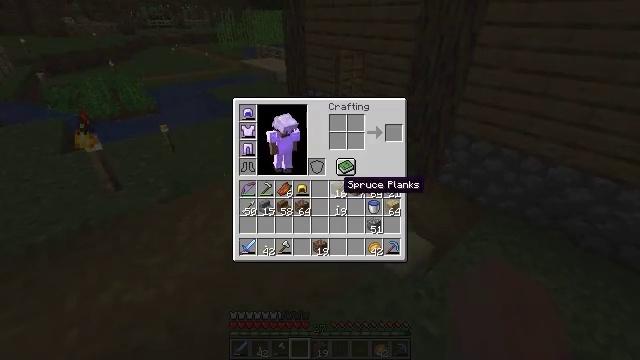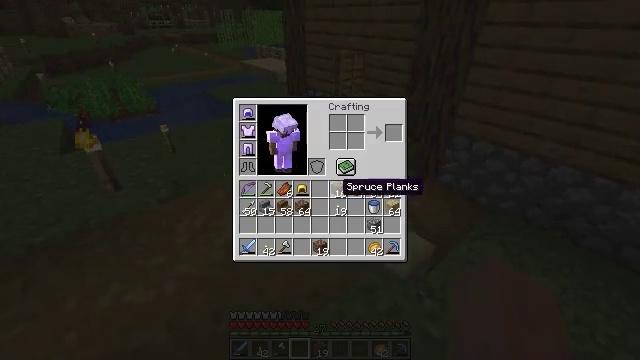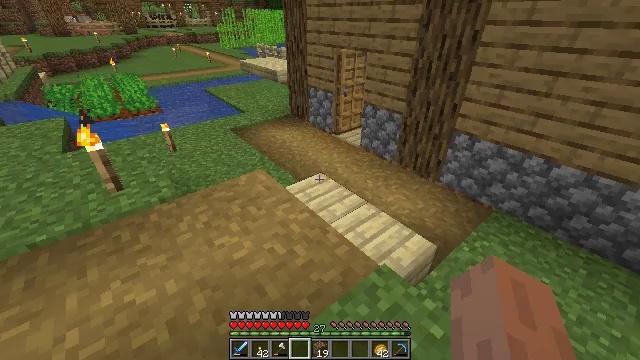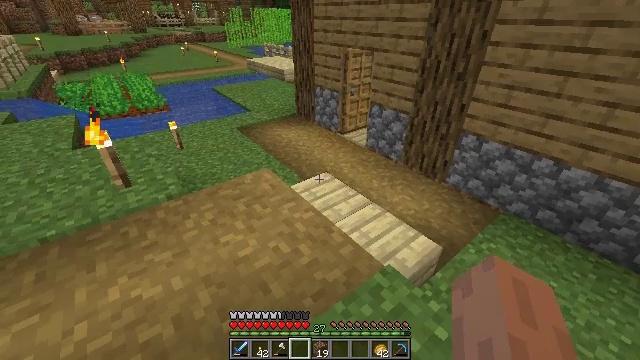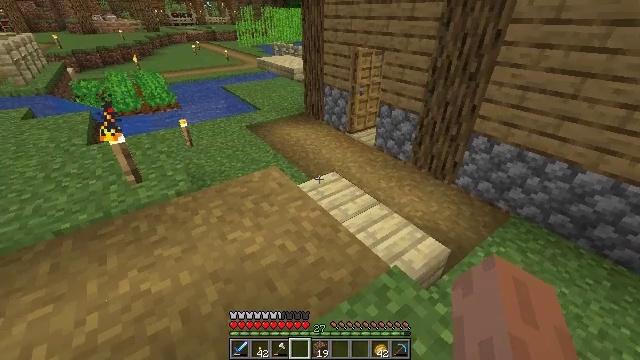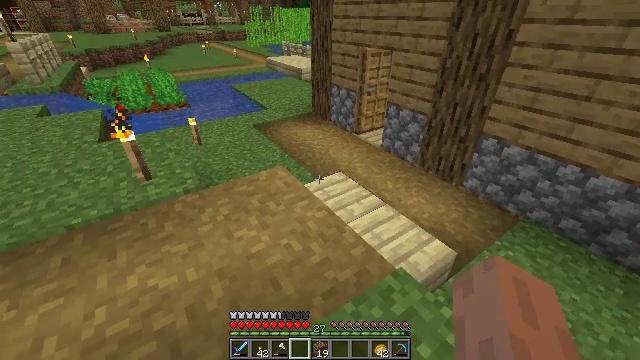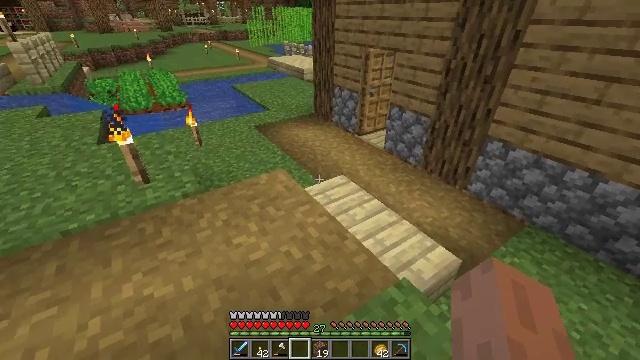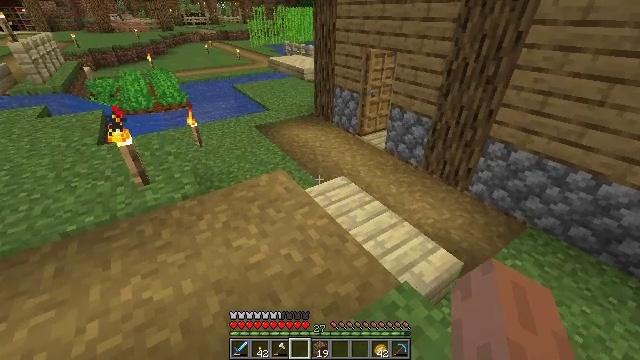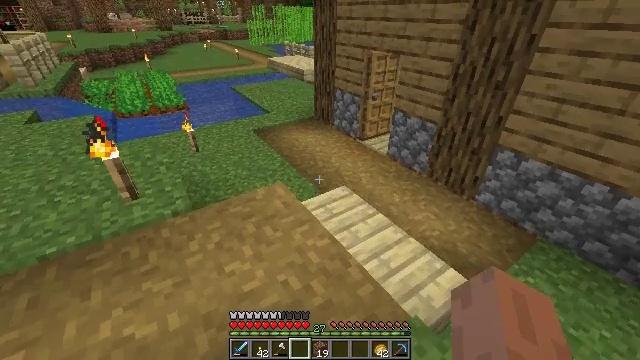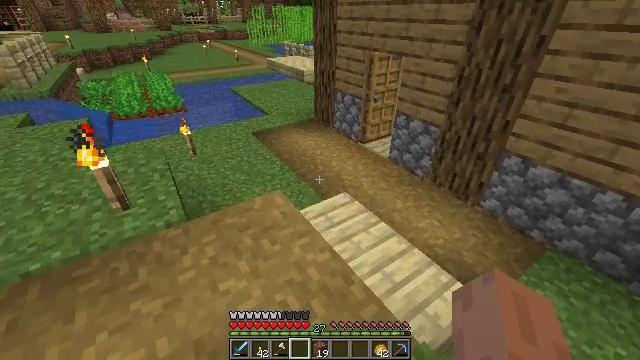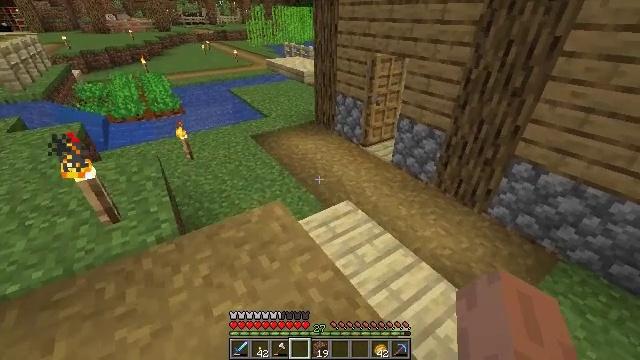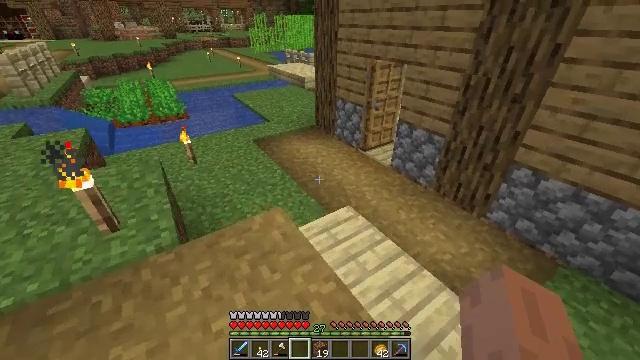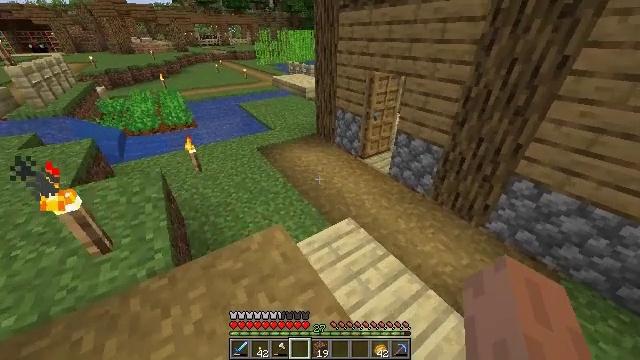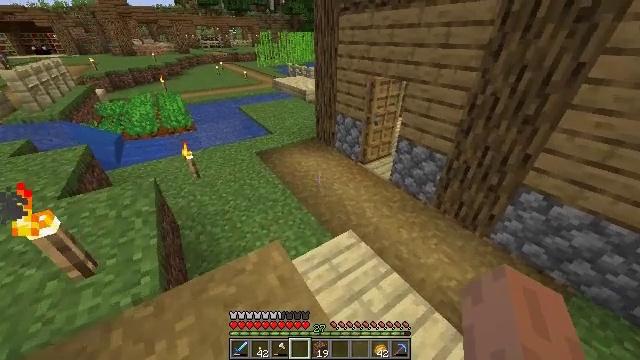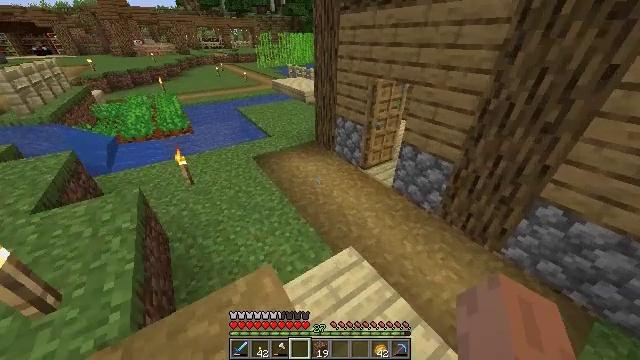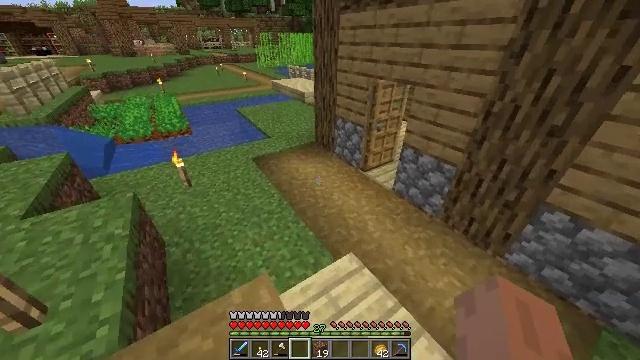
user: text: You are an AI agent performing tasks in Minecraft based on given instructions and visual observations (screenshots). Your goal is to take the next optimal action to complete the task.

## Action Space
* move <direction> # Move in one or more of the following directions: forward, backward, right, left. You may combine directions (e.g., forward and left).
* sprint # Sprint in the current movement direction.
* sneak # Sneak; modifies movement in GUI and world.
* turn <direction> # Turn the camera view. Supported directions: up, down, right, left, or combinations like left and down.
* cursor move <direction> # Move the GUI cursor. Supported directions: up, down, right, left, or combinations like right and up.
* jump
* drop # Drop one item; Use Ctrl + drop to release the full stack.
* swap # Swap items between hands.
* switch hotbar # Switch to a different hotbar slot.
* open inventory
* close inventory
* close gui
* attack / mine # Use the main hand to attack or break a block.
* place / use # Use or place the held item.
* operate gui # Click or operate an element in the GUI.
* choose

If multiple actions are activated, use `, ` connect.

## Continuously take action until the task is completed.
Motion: motion action
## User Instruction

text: Make birch stairs using birch planks.
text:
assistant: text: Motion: no_op
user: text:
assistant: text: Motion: close inventory
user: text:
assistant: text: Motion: turn left, close inventory
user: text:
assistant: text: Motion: turn left, close inventory
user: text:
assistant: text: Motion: turn left
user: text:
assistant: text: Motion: move forward
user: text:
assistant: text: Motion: move forward
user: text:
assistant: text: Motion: move forward
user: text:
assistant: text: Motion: no_op
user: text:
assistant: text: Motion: move forward
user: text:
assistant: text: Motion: move forward
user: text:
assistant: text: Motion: move forward
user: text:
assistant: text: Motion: move forward
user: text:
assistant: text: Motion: move forward
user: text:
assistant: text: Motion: move forward
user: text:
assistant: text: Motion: move forward
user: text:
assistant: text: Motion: move forward
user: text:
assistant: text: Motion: move forward, turn right
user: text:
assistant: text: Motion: move forward, turn right and up
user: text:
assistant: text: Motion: move forward, turn right and up
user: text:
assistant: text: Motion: move forward, turn right and up
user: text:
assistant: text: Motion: move forward, turn left and down
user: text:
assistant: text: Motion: move forward, turn left and down
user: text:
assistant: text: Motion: move forward
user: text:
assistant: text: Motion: move forward
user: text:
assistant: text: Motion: move forward
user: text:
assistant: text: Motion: move forward
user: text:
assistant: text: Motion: move forward, turn right and up
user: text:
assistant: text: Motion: move forward, turn right and up
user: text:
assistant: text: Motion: move forward, turn right and up